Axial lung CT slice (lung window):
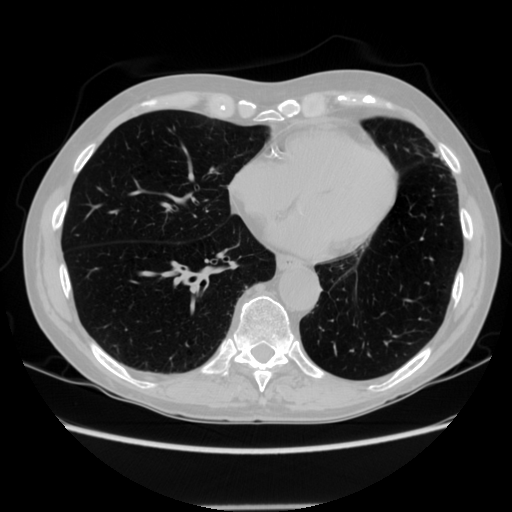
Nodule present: no